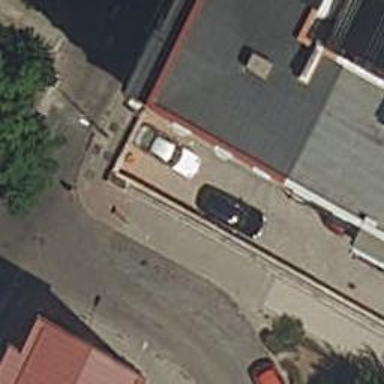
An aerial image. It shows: Parking entrance.